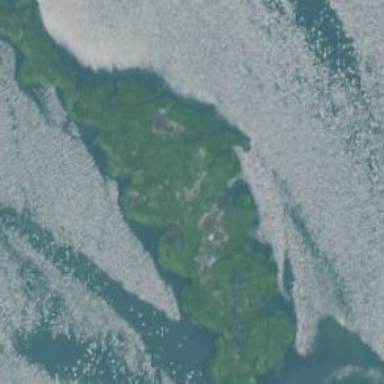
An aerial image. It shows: Image showing island.